Interaction volume radius: 5 \u00c5
Interaction volume height: 25 \u00c5
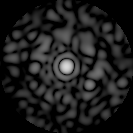
Disorder parameter: 0.8599